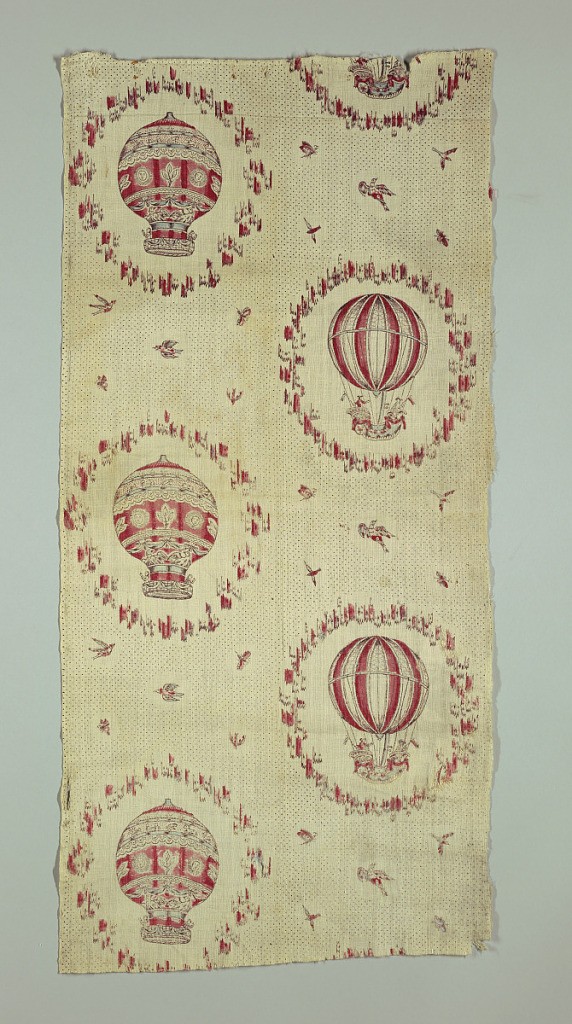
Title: Fragments
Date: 1770–90
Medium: cotton Technique: relief printed on plain weave Label: Relief printed cotton plain weave
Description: Two different balloons arranged in vertical stripes as an offset pattern. Both balloons have baskets carrying passengers and are probably after contemporary prints of balloonists. Picottage background with scattered birds and butterflies. In black, two reds, lavender and blue.